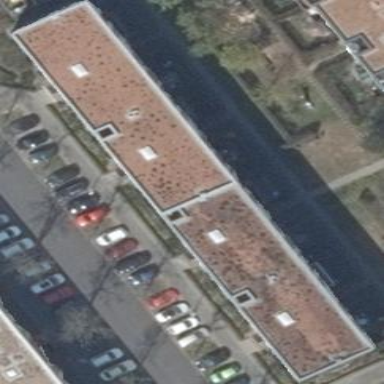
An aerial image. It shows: Flat-roofed apartment building.